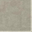
Piece: xx